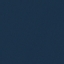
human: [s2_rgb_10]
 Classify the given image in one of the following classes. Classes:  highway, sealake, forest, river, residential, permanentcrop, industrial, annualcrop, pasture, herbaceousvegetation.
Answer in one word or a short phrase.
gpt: SeaLake